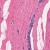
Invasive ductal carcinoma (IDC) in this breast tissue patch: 0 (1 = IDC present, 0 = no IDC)